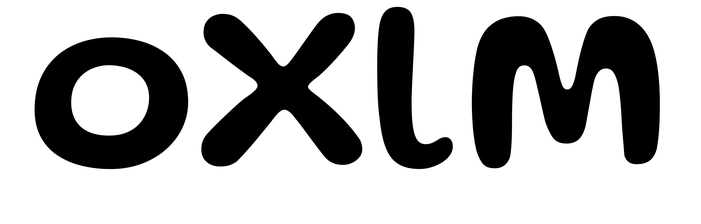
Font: Gluten_Medium